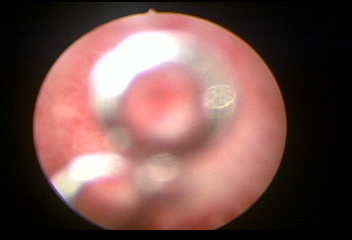
Modality: WLC
Class: Normal mucosa
Bladder cancer association: No